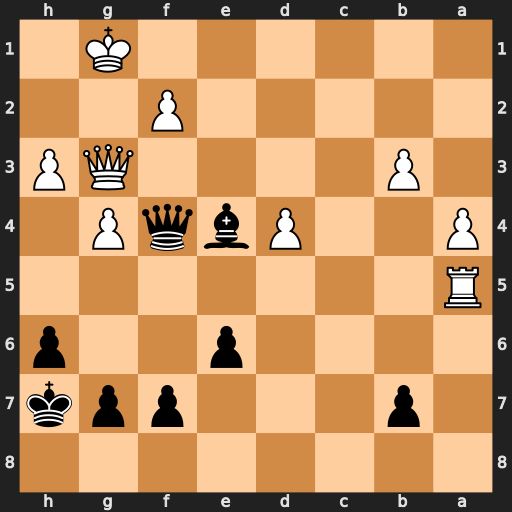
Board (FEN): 8/1p3ppk/4p2p/R7/P2PbqP1/1P4QP/5P2/6K1
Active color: b
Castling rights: -
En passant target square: -
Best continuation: Qc1+ Kh2 Qh1#